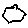
Label: hexagon